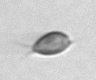
Label: Acanthoica_quattrospina